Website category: phone
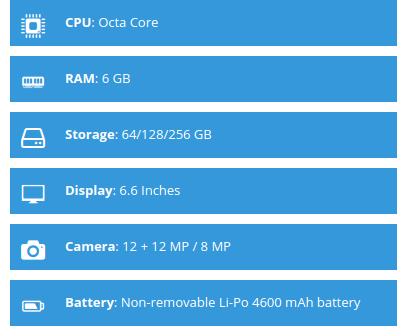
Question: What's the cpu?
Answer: Octa Core

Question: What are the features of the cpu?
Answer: Octa Core

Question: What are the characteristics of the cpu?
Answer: Octa Core

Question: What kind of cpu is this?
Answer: Octa Core

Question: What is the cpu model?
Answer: Octa Core

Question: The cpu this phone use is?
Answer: Octa Core

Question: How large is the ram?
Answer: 6 GB

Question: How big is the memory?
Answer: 6 GB

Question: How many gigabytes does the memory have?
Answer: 6 GB

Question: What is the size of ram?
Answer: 6 GB

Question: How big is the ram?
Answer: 6 GB

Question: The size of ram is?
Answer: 6 GB

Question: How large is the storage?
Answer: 64/128/256 GB

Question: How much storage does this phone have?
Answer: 64/128/256 GB

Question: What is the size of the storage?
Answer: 64/128/256 GB

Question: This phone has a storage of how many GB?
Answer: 64/128/256 GB

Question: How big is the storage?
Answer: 64/128/256 GB

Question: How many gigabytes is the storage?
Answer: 64/128/256 GB

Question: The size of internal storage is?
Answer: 64/128/256 GB

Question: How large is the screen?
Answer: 6.6 Inches

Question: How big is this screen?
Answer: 6.6 Inches

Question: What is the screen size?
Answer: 6.6 Inches

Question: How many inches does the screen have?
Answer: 6.6 Inches

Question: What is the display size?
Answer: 6.6 Inches

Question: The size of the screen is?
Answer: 6.6 Inches

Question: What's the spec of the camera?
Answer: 12 + 12 MP / 8 MP

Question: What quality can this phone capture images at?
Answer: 12 + 12 MP / 8 MP

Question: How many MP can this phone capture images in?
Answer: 12 + 12 MP / 8 MP

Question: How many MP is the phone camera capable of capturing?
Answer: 12 + 12 MP / 8 MP

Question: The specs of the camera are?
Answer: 12 + 12 MP / 8 MP

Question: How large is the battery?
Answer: Non-removable Li-Po 4600 mAh battery

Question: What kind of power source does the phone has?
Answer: Non-removable Li-Po 4600 mAh battery

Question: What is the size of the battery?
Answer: Non-removable Li-Po 4600 mAh battery

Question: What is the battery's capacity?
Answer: Non-removable Li-Po 4600 mAh battery

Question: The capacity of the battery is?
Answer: Non-removable Li-Po 4600 mAh battery